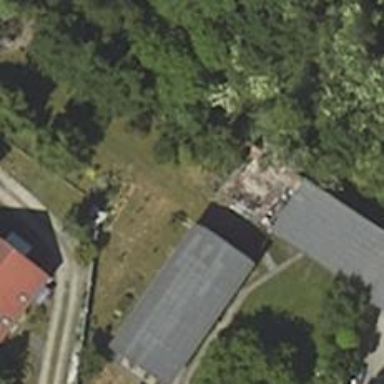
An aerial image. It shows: Shed.